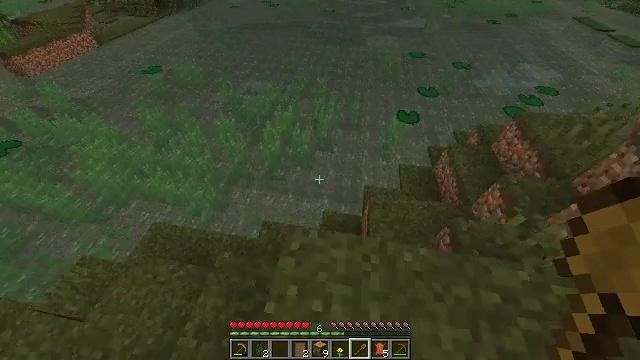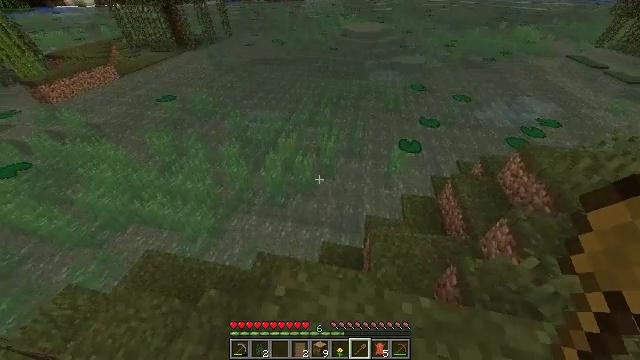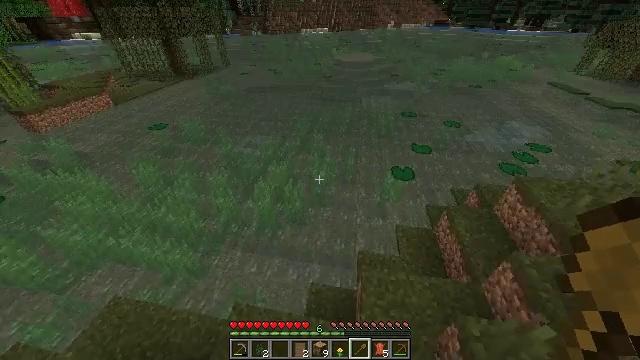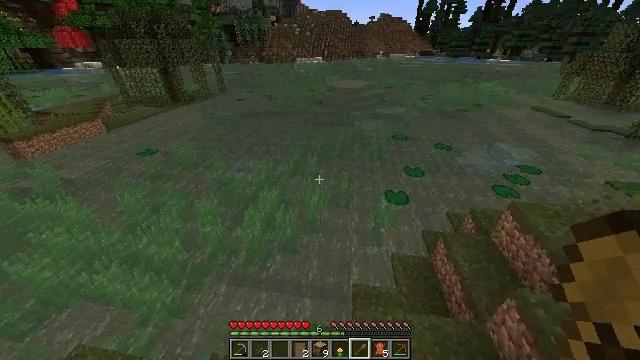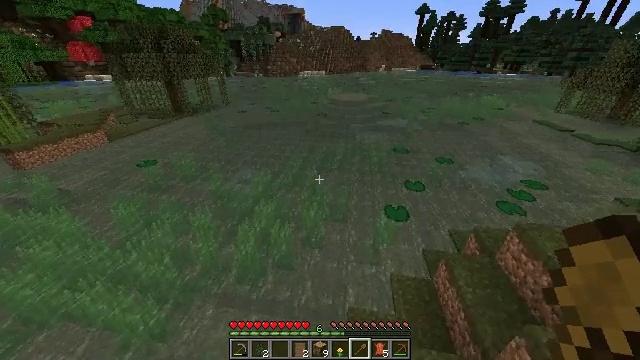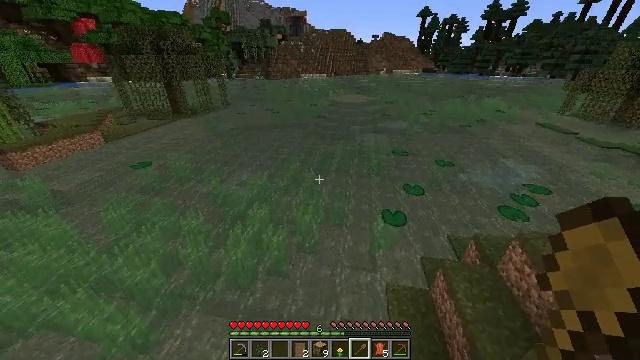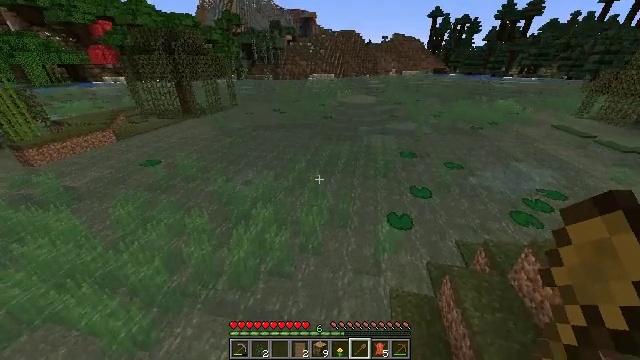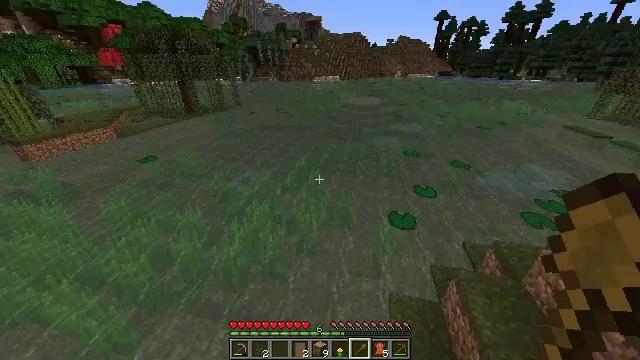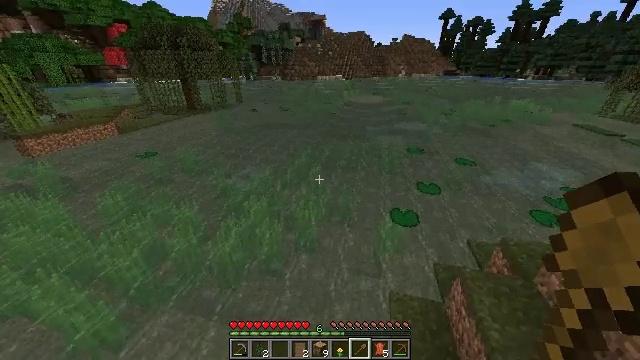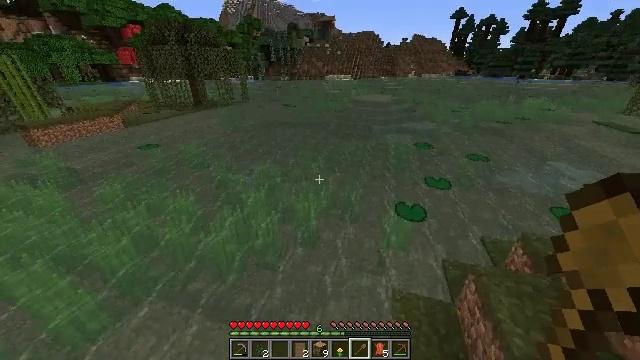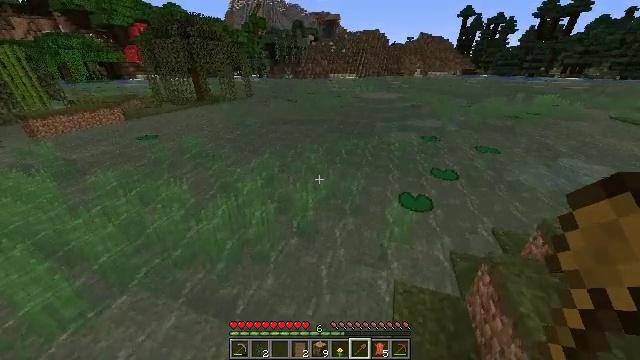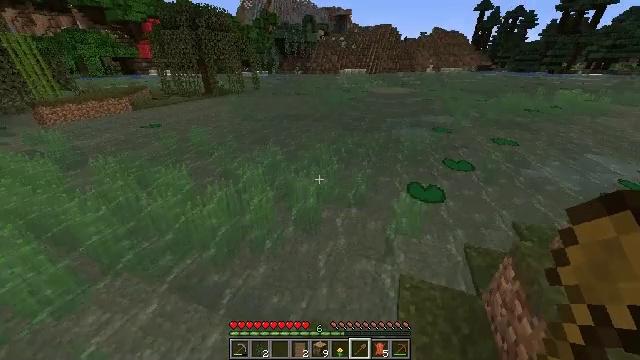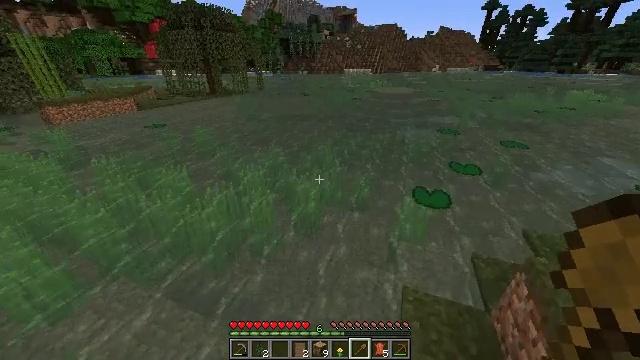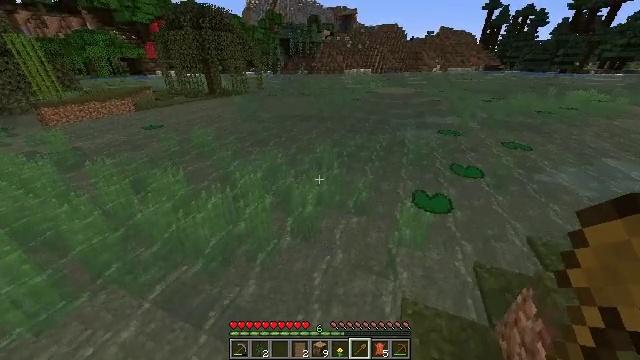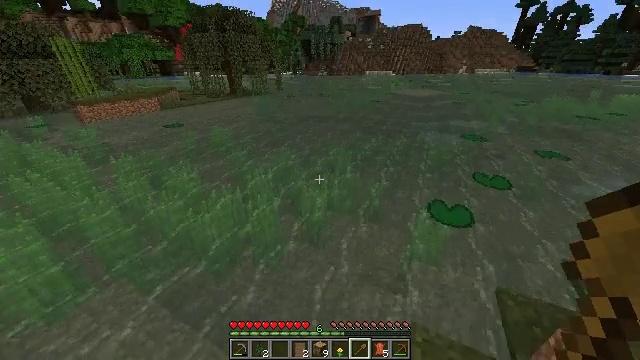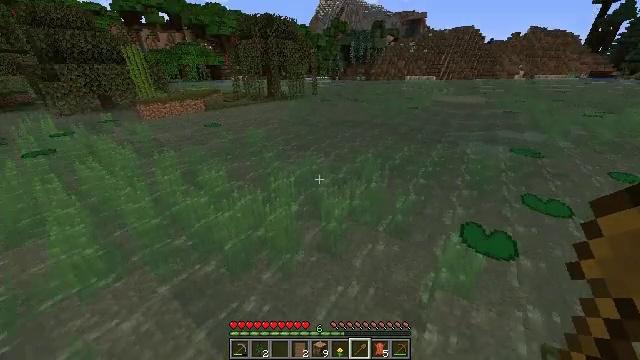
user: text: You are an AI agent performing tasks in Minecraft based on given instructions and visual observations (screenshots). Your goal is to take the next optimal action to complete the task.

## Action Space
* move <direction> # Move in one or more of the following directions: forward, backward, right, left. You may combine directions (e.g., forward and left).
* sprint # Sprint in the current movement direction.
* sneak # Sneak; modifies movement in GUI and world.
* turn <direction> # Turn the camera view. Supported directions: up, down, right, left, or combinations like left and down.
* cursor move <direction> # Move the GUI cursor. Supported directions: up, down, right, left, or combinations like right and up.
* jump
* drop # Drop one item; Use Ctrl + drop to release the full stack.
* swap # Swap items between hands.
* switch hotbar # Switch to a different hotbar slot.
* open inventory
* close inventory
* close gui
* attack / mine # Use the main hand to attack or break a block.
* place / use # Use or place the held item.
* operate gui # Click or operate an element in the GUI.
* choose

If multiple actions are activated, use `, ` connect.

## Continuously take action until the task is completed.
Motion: motion action
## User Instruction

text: Gather grass by holding the left mouse button.
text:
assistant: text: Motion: move forward, turn left and up
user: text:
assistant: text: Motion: move forward, turn right and up
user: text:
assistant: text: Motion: move forward and move right, turn right and up
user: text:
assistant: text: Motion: move forward and move right, turn up
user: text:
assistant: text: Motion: move forward and move right
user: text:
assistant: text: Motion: move forward and move right, turn left
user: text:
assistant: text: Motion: move forward and move right, turn left
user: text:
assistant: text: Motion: move forward and move right
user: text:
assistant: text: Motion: move forward and move right, turn left
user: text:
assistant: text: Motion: move forward, turn left
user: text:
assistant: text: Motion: move forward, turn left
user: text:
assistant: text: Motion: move forward, turn left
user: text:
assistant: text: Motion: move forward and move right
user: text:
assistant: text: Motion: move forward and move right, turn left
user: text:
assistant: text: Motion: move forward and move right, turn left and up
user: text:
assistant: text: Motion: move forward and move right, turn left and up
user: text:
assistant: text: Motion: move forward, turn left, jump
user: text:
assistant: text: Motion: move forward, jump
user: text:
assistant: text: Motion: move forward, turn left, jump
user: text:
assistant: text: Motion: move forward, turn left, jump
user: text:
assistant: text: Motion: move forward, jump
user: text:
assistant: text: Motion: move forward, jump
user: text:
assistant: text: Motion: move forward, jump
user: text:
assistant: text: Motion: move forward, jump
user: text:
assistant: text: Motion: move forward, jump
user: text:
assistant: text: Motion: move forward, jump
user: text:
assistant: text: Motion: move forward, jump
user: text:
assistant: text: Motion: move forward, jump
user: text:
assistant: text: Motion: move forward, jump
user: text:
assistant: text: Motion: move forward, jump